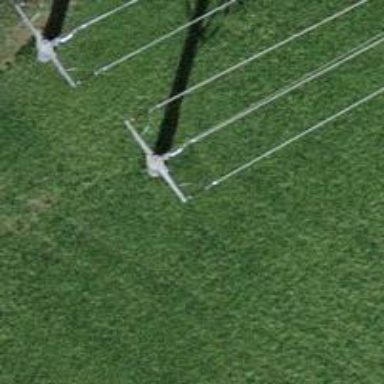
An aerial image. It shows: Three power lines with cables.